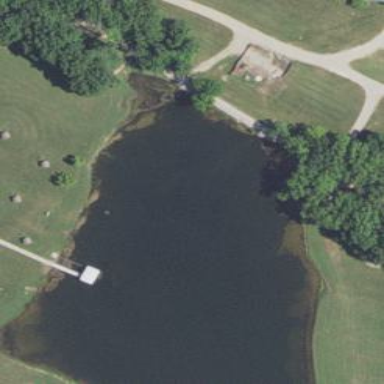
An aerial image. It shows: Pond with natural water.